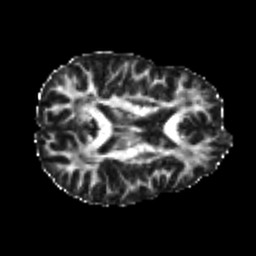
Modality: FA
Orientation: axial
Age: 26
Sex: male
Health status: healthy
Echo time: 0.074 s